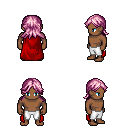
a pixel art fantasy rpg character, male body template, human, dark skin, red cape, white pants, pink loose hair, four views (front, back, left, right), 2x2 character sprite sheet, small pixel art, hard edges, no anti-aliasing